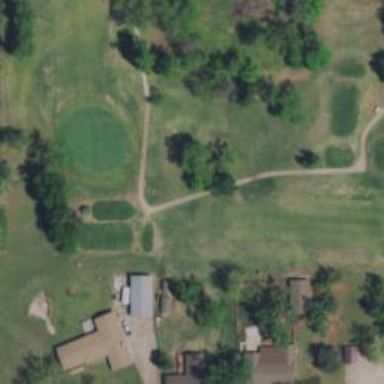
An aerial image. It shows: Service road used as golf cart path.